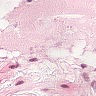
Metastatic tissue present: no